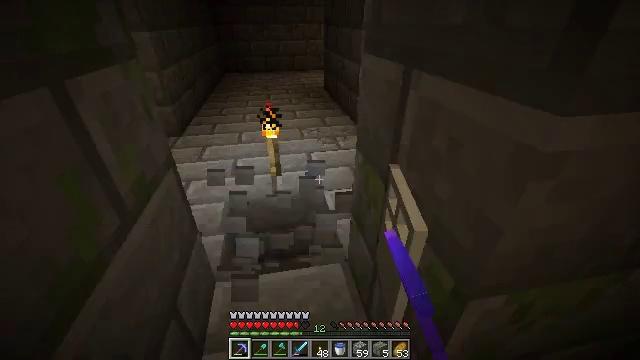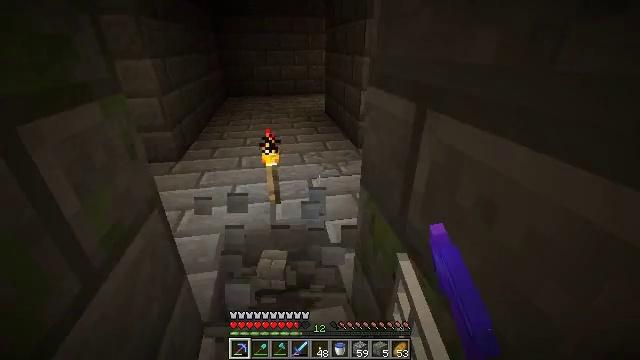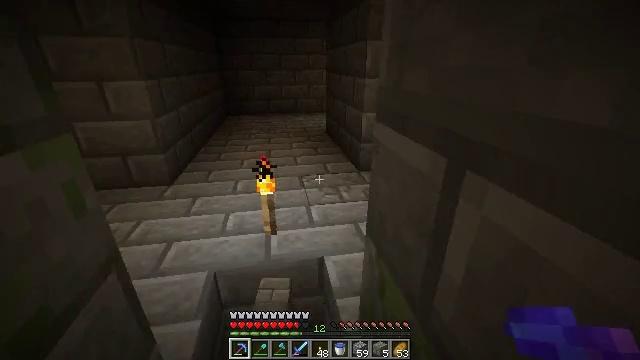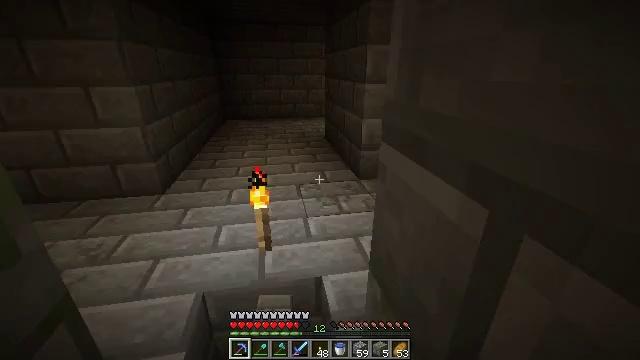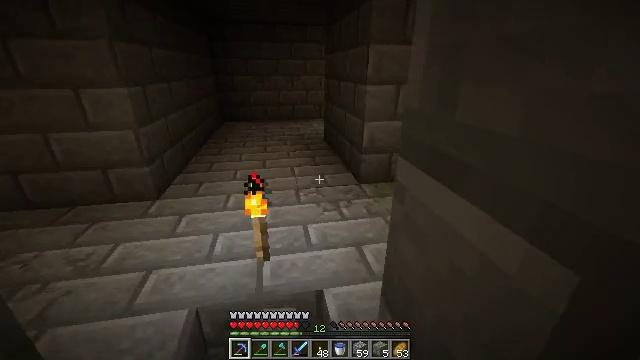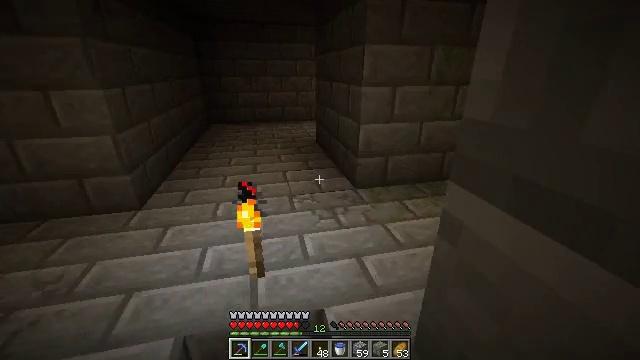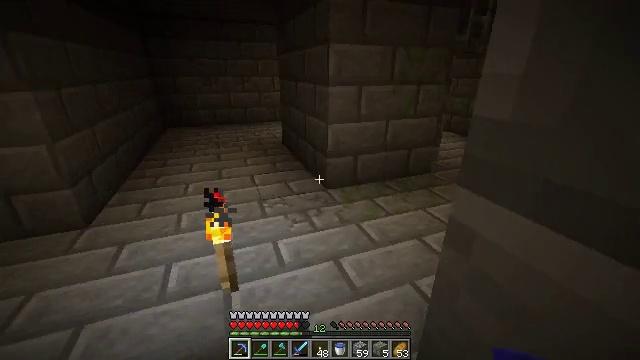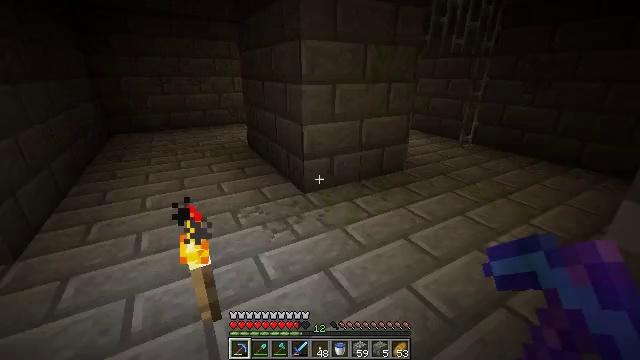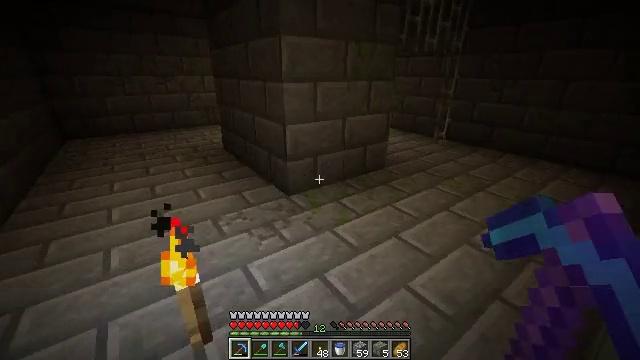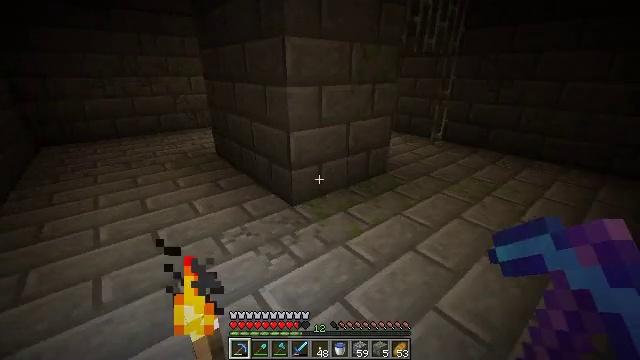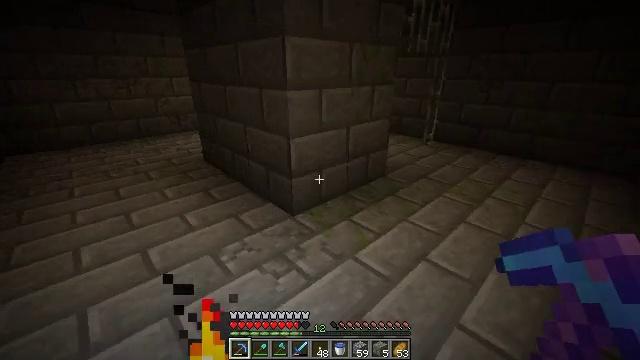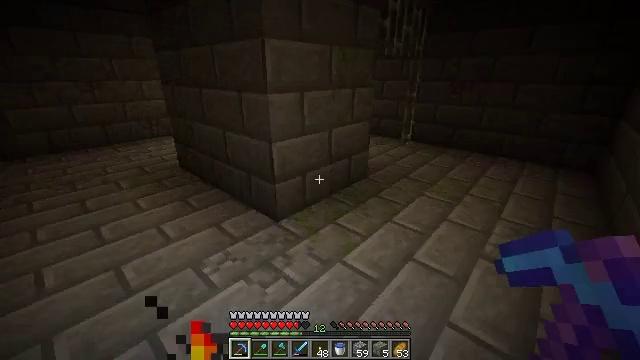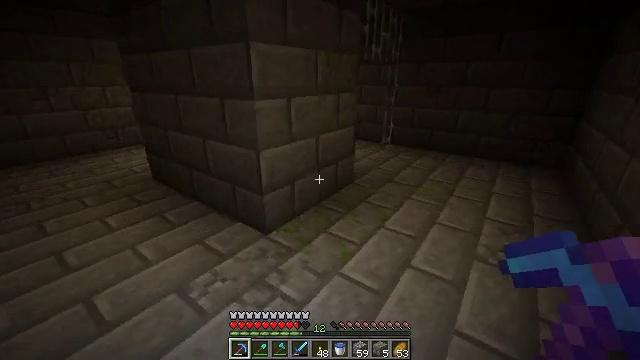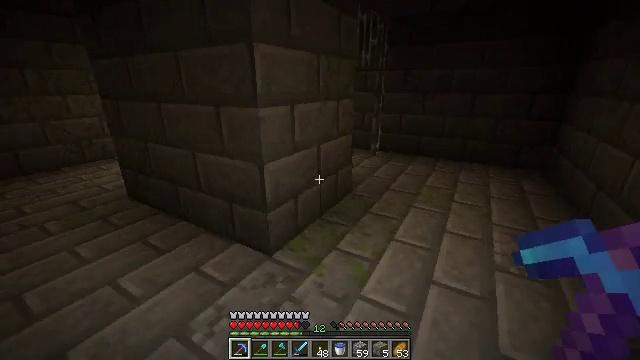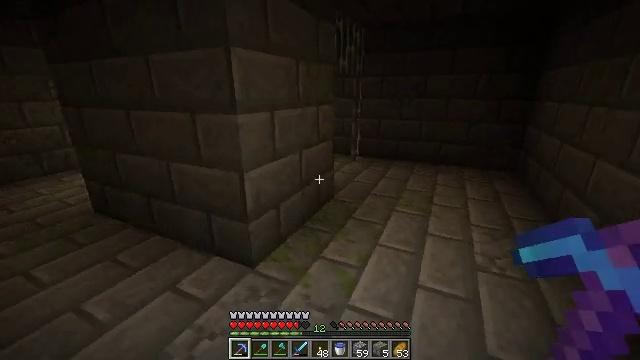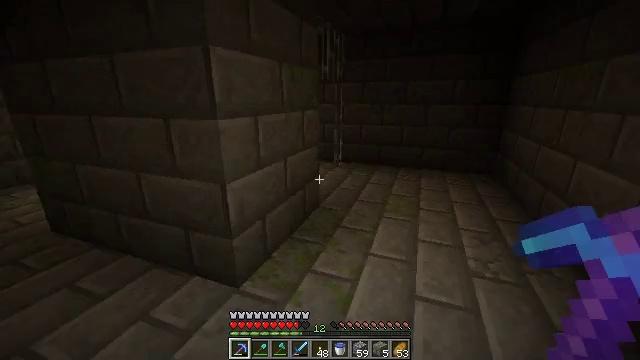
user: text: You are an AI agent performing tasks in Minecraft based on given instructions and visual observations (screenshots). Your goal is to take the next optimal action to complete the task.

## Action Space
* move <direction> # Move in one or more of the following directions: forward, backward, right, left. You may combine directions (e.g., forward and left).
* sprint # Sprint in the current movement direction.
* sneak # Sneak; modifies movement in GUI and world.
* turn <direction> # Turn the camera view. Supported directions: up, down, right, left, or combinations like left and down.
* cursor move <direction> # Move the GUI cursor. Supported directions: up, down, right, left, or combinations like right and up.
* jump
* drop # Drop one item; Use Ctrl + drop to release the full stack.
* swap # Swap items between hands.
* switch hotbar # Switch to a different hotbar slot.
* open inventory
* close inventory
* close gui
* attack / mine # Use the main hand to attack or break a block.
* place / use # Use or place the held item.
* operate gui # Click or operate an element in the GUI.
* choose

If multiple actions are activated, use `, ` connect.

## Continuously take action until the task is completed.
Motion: motion action
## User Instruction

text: Break the iron door.
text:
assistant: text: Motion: move forward, turn up
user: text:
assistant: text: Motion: move forward, turn up
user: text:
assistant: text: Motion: move forward
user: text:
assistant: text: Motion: move forward and move left
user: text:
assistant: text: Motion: move forward and move left, turn right
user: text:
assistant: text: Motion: move forward and move left, turn right
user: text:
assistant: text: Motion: move forward and move left, turn right
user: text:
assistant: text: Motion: move forward and move left, turn right
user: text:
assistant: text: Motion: move forward and move left, turn right
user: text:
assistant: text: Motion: move forward and move left, turn right
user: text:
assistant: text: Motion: move forward and move left, turn right
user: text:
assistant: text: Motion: move forward and move left, turn right
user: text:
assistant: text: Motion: move forward and move left, turn right and up
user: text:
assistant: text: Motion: move forward, turn right and up
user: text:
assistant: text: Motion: move forward, turn right and up
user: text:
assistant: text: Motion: move forward, turn right
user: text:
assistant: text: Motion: move forward, turn right
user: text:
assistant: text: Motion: move forward, turn right
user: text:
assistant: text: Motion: move forward
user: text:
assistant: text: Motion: move forward
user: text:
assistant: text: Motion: move forward and move right
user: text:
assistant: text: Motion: move forward and move right
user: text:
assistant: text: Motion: move forward and move right
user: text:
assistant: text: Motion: move forward and move right, turn left and down
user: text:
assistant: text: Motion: move forward and move right, turn left
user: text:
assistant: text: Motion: move forward and move right, turn left
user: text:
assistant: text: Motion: move forward and move right, turn left
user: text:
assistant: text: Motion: move forward and move right, turn left
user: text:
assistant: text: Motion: move forward and move right
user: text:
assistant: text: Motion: move forward and move right, turn left